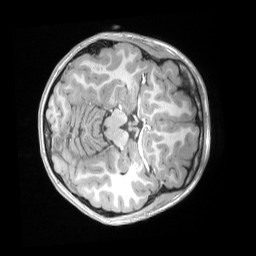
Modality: T1w
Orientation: axial
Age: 10
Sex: male
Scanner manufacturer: siemens
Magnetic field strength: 3 T
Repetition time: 2.53 s
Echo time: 0.00164 s